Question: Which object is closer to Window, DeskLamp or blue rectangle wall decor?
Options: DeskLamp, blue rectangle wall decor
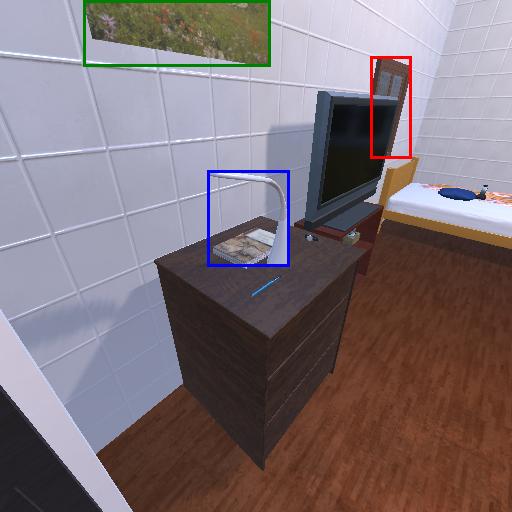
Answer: DeskLamp